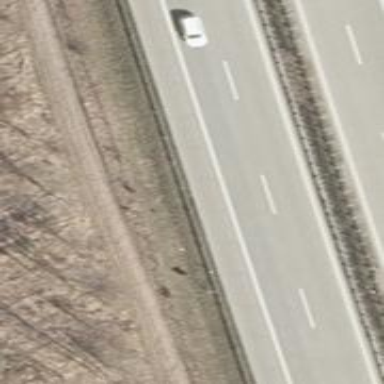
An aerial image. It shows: Motorway with concrete surface.